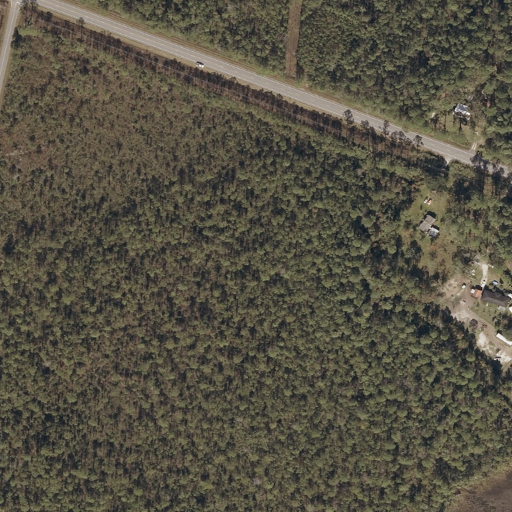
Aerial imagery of island in Alabama named Mon Louis Island containing woody wetlands, evergreen forest, open development, herbaceous wetlands, and low intensity development